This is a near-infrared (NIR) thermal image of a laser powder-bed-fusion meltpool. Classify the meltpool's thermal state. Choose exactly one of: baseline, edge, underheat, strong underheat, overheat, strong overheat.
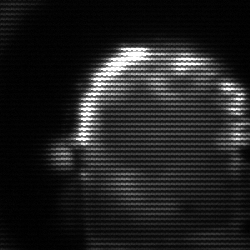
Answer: baseline